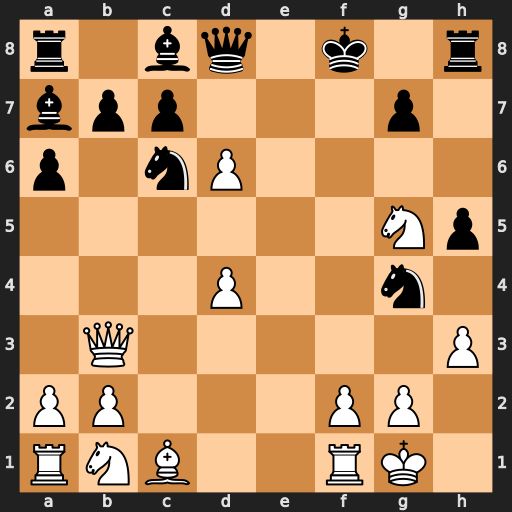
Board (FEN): r1bq1k1r/bpp3p1/p1nP4/6Np/3P2n1/1Q5P/PP3PP1/RNB2RK1
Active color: w
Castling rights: -
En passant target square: -
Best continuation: Qf7#